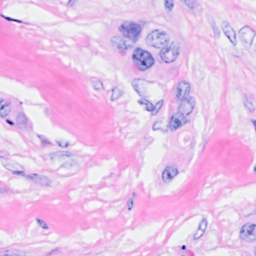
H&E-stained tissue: Breast